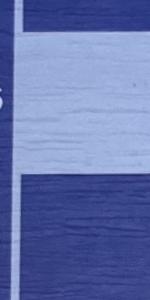
Label: Empty